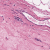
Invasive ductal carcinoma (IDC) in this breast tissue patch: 0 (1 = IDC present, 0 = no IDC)